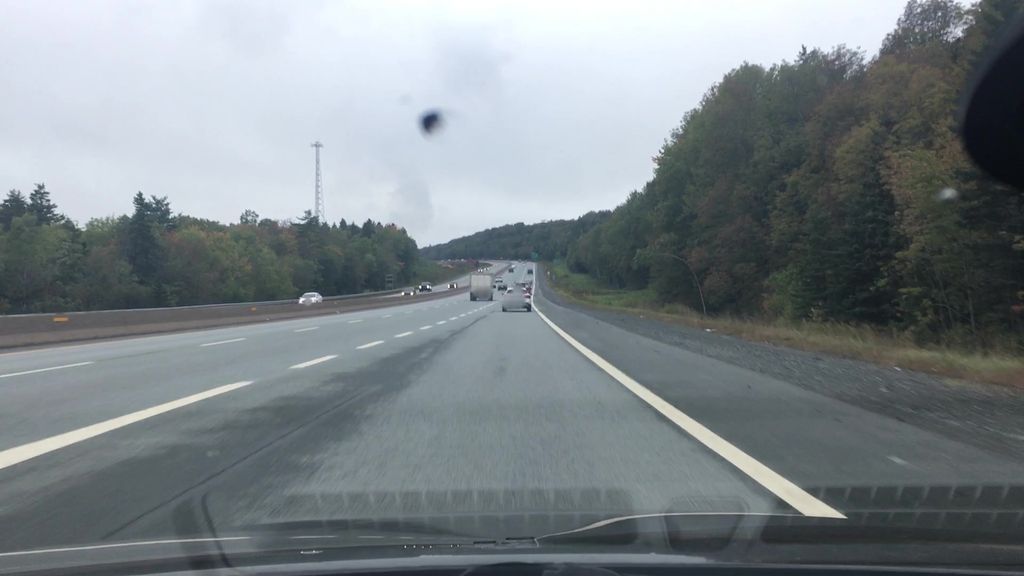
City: halifax